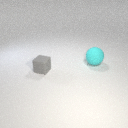
large cyan rubber sphere to the right of small gray rubber cube